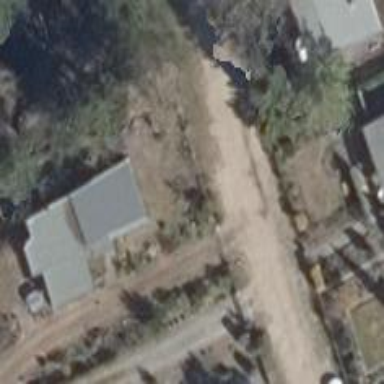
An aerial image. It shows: Residential road with sandy surface.